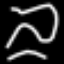
Label: squiggle